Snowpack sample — Loveland Pass, Silver Plume, Colorado, USA (1/12/25, 11:40 AM MST)
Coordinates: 39.66, -105.88
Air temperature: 7 °F
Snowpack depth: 140 cm
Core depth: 10 cm
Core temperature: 41 °F
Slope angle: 11°, slope face: 30°
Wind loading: high
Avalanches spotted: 2
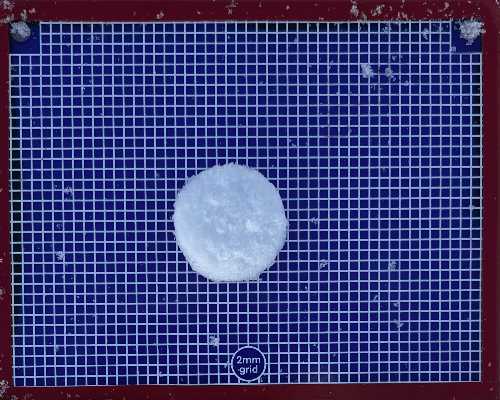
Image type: profile
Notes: Pilot using slightly modified coring method that took too large segment for snow profile picturing, advised not to use in higher level models. Two avalanche on south face nearby, partially cloudy with light snow in the last 24 hours. Lots of wind loading on eastern features.